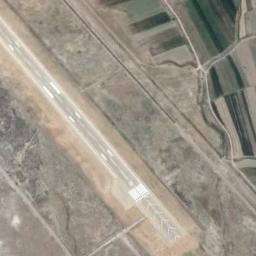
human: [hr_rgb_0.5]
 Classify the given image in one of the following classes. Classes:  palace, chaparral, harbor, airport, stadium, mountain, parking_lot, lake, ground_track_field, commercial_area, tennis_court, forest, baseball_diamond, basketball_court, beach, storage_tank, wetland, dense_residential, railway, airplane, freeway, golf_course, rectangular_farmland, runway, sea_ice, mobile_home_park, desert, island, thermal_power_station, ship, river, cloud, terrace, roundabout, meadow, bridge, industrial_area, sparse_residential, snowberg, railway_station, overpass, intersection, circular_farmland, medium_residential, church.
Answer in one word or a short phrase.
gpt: runway